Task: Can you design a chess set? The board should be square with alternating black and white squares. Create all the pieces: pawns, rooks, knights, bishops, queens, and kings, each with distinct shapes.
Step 4515:
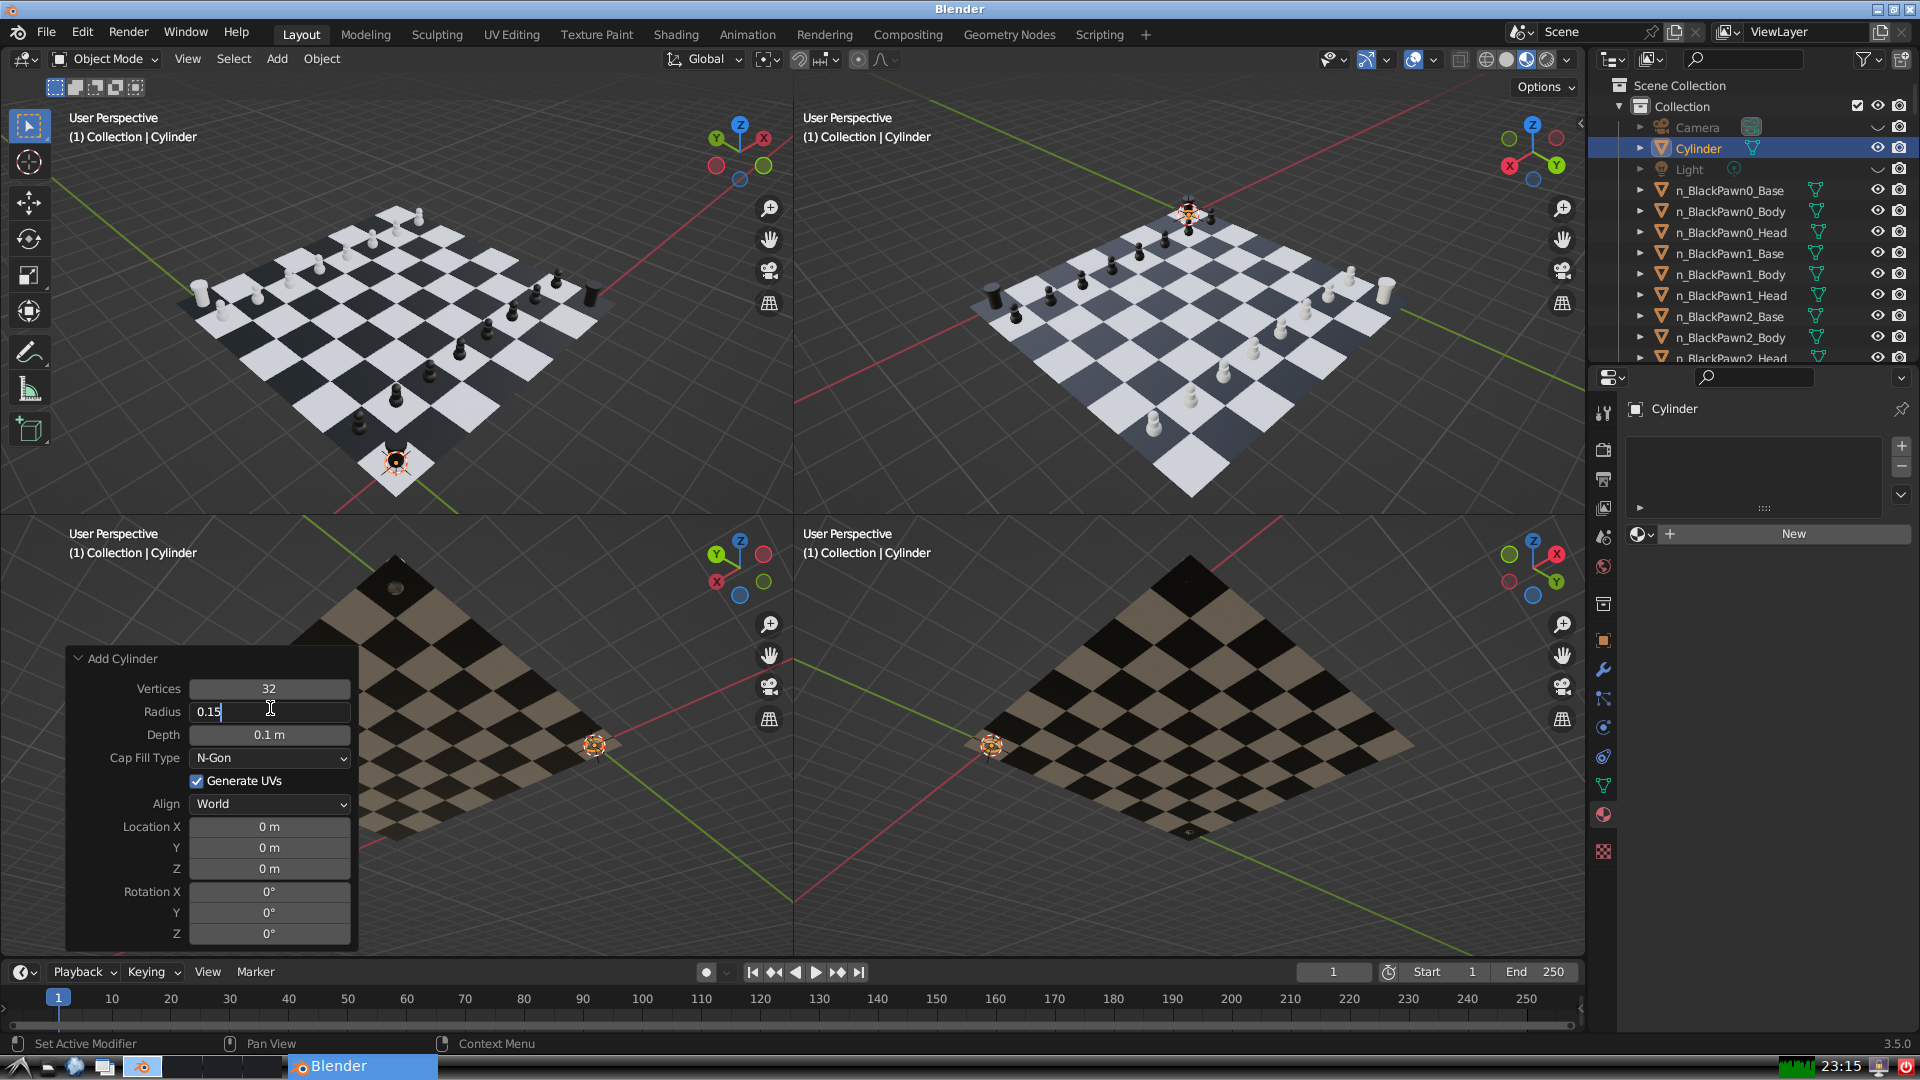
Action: {"key_press": ['Return']}